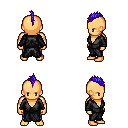
a pixel art fantasy rpg character, male body template, human, tanned skin, gray robe, metal pants, blue mohawk hairstyle, four views (front, back, left, right), 2x2 character sprite sheet, small pixel art, hard edges, no anti-aliasing